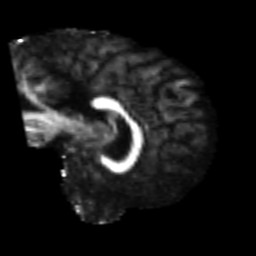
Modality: FA
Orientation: sagittal
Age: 26
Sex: male
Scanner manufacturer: siemens
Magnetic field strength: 3 T
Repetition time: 2.3 s
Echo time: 0.085 s